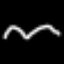
Label: squiggle